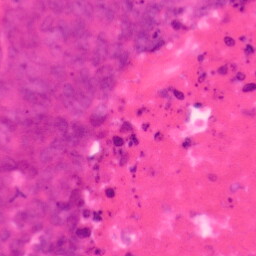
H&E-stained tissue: Colon